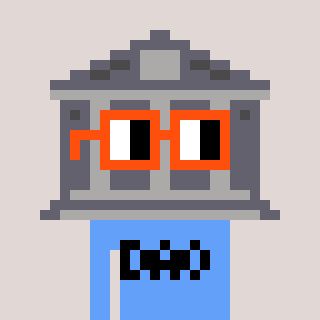
a pixel art character with square orange glasses, a bank-shaped head and a blue-colored body on a warm background